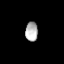
Tissue: lung
Cell type: Myeloid cells
Senescence score: 0.5489
Nuclear area (px): 240
Mean DAPI intensity: 177.496